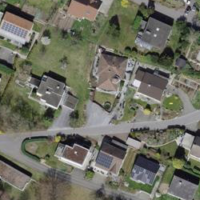
EUNIS habitat code: 54
Species observed at this site:
Gryllus campestris
Salvia pratensis